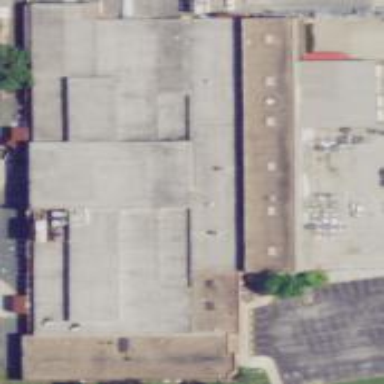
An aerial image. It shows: Commercial building.